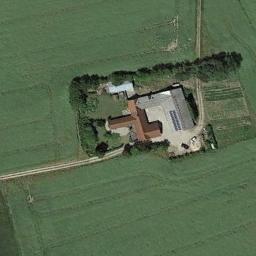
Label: sparse_residential